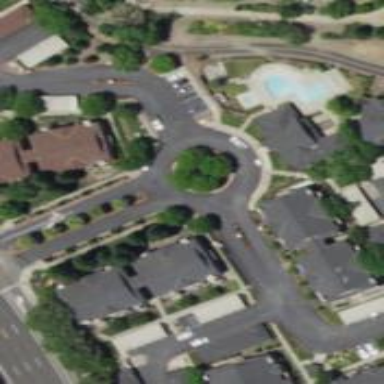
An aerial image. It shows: Roundabout.